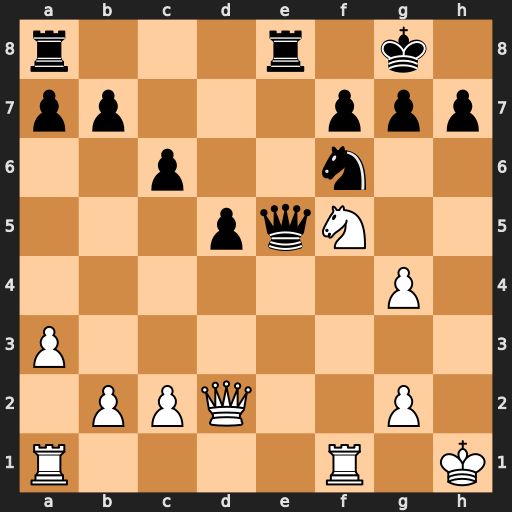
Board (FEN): r3r1k1/pp3ppp/2p2n2/3pqN2/6P1/P7/1PPQ2P1/R4R1K
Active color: w
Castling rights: -
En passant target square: -
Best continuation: Qg5 Nxg4 Qxg4